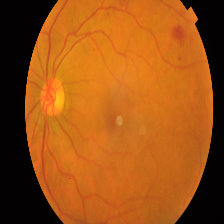
Diabetic retinopathy grade: Proliferative DR